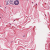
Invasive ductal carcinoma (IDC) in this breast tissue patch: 0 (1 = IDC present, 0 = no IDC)